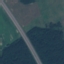
Land use / land cover: Highway